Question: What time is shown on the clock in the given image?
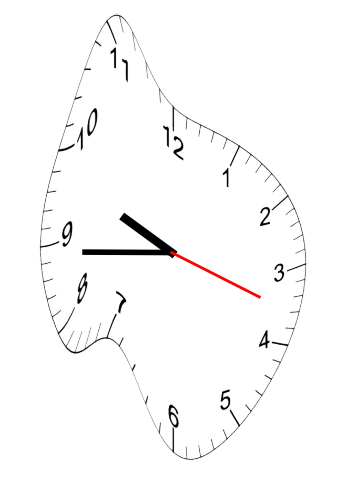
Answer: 09:44:18